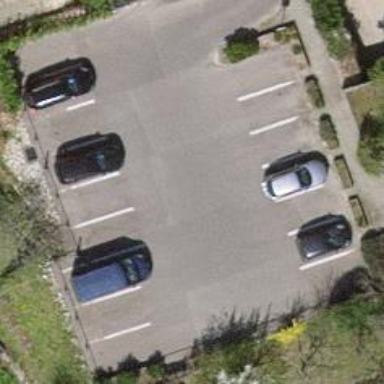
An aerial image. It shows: Parking area with surface.